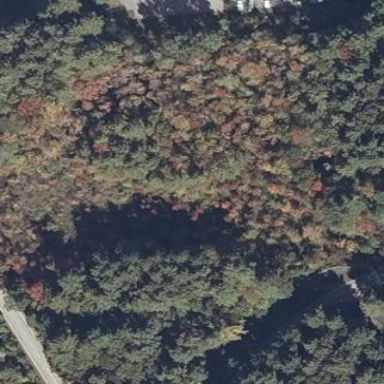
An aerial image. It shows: Mixed woodland with variety of leaf types and cycles.